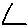
Label: triangle